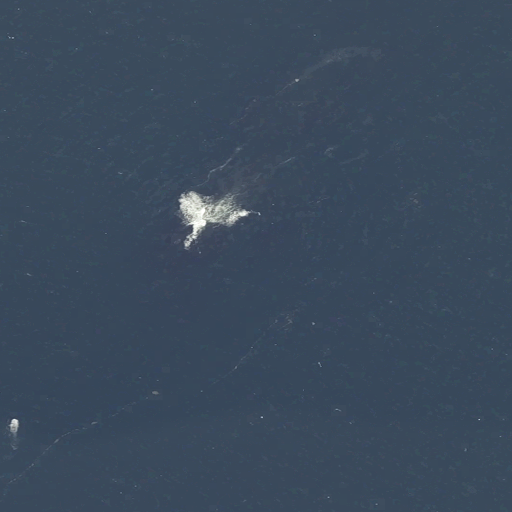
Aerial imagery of bar in Maine named Devils Limb containing only open water